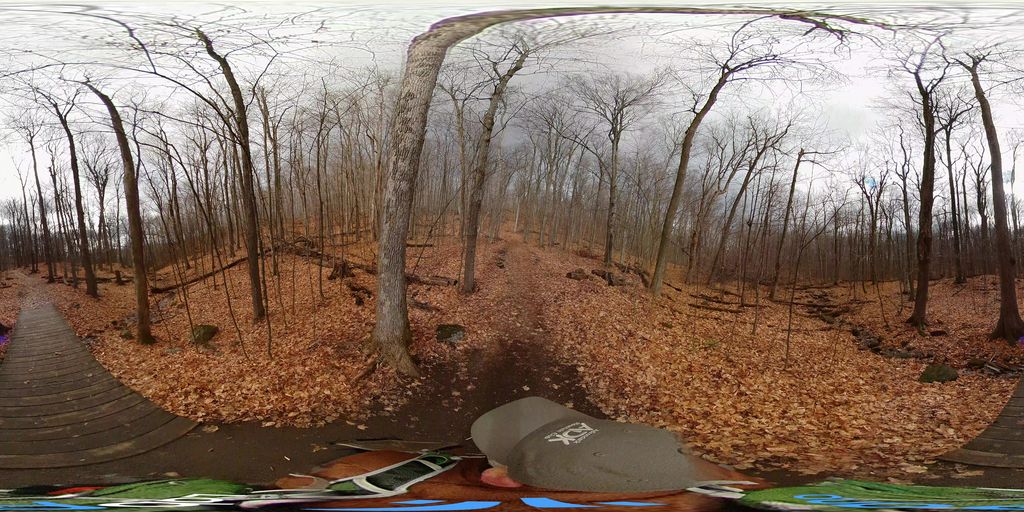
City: ottawa-gatineau